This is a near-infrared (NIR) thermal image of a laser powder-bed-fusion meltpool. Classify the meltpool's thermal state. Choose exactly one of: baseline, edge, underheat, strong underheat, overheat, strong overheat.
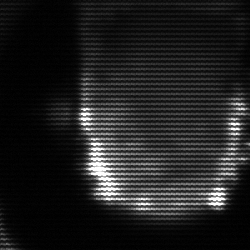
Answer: baseline